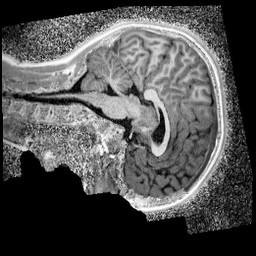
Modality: UNIT1_denoised
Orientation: sagittal
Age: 10
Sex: male
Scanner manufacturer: siemens
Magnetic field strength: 3 T
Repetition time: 4 s
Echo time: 0.00299 s